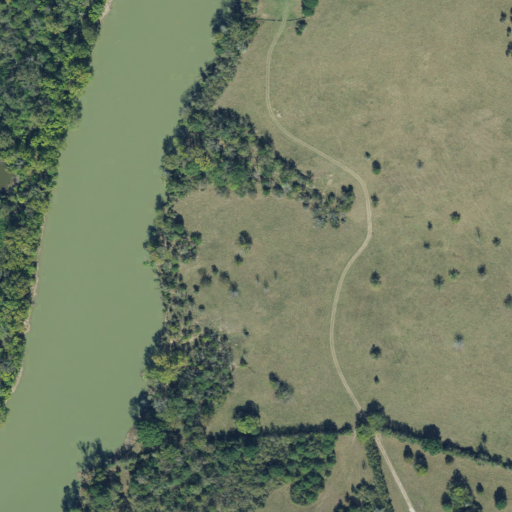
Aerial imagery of cliff(s) in Texas named Cincinnati Bluff containing pasture, open water, woody wetlands, open development, evergreen forest, low intensity development, herbaceous wetlands, and grassland